Question: I got an image with a couple of diamond put side by side like on the image below

The only coordinates I know on the image are the top corners (green text).
When I click on the image I get the coordinates of that point, but I'm not able to get which diamond I'm on.
For example I click on the red dot, how do I know that x:260, y:179 = the top diamond ?
And the blue belongs to the left ? etc...
Thank you very much for your help.
EDIT:
I finally used Canvas, but I think SVG would have worked as well for what I needed to do.
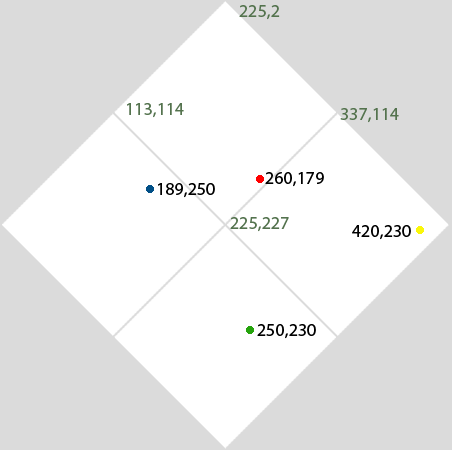
Answer: I see two possible approaches: direct check whether a point is inside a diamond and using affine transformations. I will describe both.
# Direct point position check
To determine whether a point is inside a diamond you have to check its deviation from the middle point of a diamond. You have to put the X and Y deviations in proportion with the X and Y extents of the diamond, you will get two factors. For all points inside the diamond the sum of the modulo values for these factors is smaller or equal 1. In code this looks like this:
'''
var dx = Math.abs(coords[0] - middle[0]);
var dy = Math.abs(coords[1] - middle[1]);
if (dx / size[0] + dy / size[1] <= 1)
alert("Inside diamond");
else
alert("Outside diamond");
'''
So all you have to do now is determining the middle point for each diamond (size is the same in all cases) and checking whether the point you are testing is located inside them.
Working example: <URL>
# Affine transformations
Using <URL>. If you then apply the same transformation to the point you need to test, determining which diamond it belongs to becomes trivial.
First you will need a translation vector to move the (225,2) point into the origin of coordinates. Let's say that you have four coordinates determining your top diamond (left and right coordinate, top and bottom coordinate):
'''
var topDiamond = [[113, 2], [337, 227]];
'''
Then the <URL> to move the top point of the diamond to the zero coordinate would be:
'''
var translationVector = [-(topDiamond[0][0] + topDiamond[1][0]) / 2,
-topDiamond[0][1]];
'''
You can apply it to the original coordinates like this:
'''
function add(vector1, vector2)
{
return [vector1[0] + vector2[0], vector1[1] + vector2[1]];
}
topDiamond = [add(topDiamond[0], translationVector),
add(topDiamond[1], translationVector)];
'''
Then you will need a <URL>:
'''
var angle = -Math.atan2(topDiamond[1][1] - topDiamond[0][1],
topDiamond[1][0] - topDiamond[0][0]);
var rotMatrix = [[Math.cos(angle), -Math.sin(angle)],
[Math.sin(angle), Math.cos(angle)]];
'''
After the multiplication with this matrix the points (225,2) and (337,114.5) are aligned on the X axis. But what you have now is a trapeze, you now need a <URL> to get the other side of the diamond aligned on the Y axis:
'''
function multiply(matrix, vector)
{
return [matrix[0][0] * vector[0] + matrix[0][1] * vector[1],
matrix[1][0] * vector[0] + matrix[1][1] * vector[1]];
}
var point = [topDiamond[0][0], (topDiamond[0][1] + topDiamond[1][1]) / 2];
point = multiply(rotMatrix, point);
var shearMatrix = [[1, -point[0] / point[1]], [0, 1]];
'''
After multiplication with this matrix you have a rectangle now. Now you only need a <URL> to make sure that the X and Y coordinates of the corners have the value 0 and 1:
'''
point = multiply(shearMatrix, point);
var point2 = [topDiamond[1][0], (topDiamond[0][1] + topDiamond[1][1]) / 2];
point2 = multiply(rotMatrix, point2);
point2 = multiply(shearMatrix, point2);
var scaleMatrix = [[1/point2[0], 0], [0, 1/point[1]]];
'''
And there you have it, now you can apply these transformations to any point:
'''
alert(
multiply(scaleMatrix,
multiply(shearMatrix,
multiply(rotMatrix,
add(translationVector, [260, 179])
)
)
)
);
'''
This gives you '0.94,0.63' - both values are in the '(0..1)' range meaning that it is the top diamond. With '[420,230]' as input you get '1.88,0.14' - X in '(1..2)' range and Y in '0..1' range means right diamond. And so on.
Working example: <URL>
In the retrospective, this was probably too much work for a simple geometrical figure like a diamond.